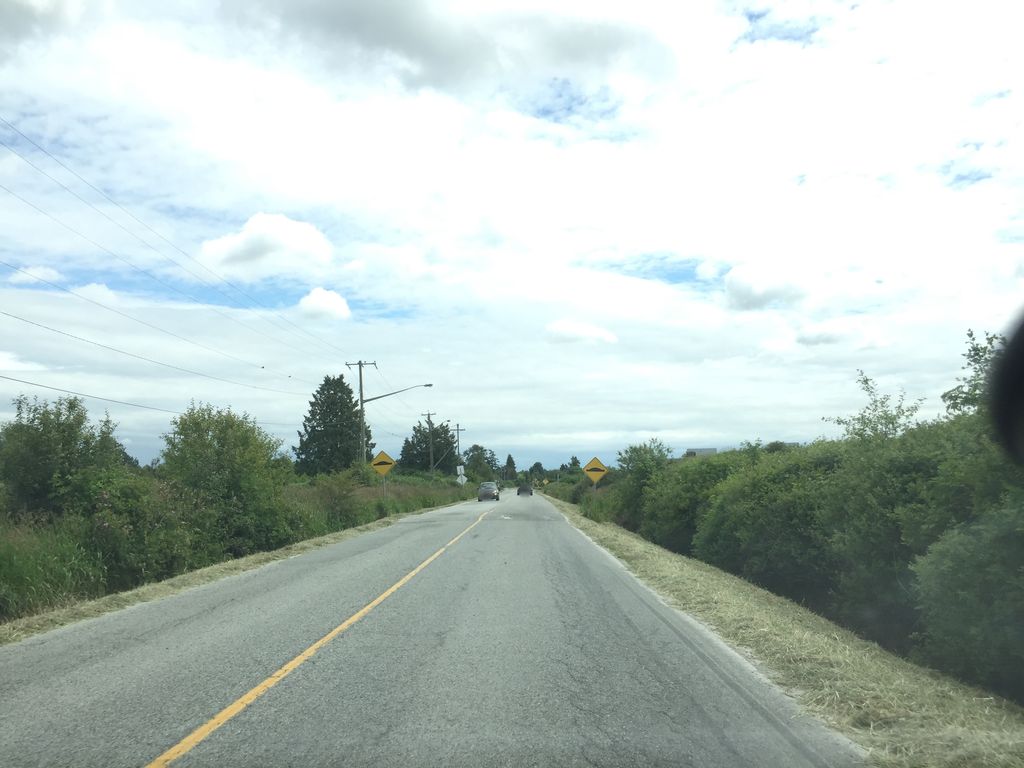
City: vancouver